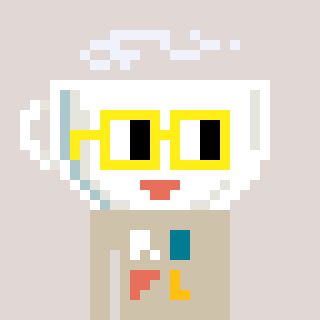
a pixel art character with square yellow glasses, a mug-shaped head and a bege-colored body on a warm background